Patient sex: F
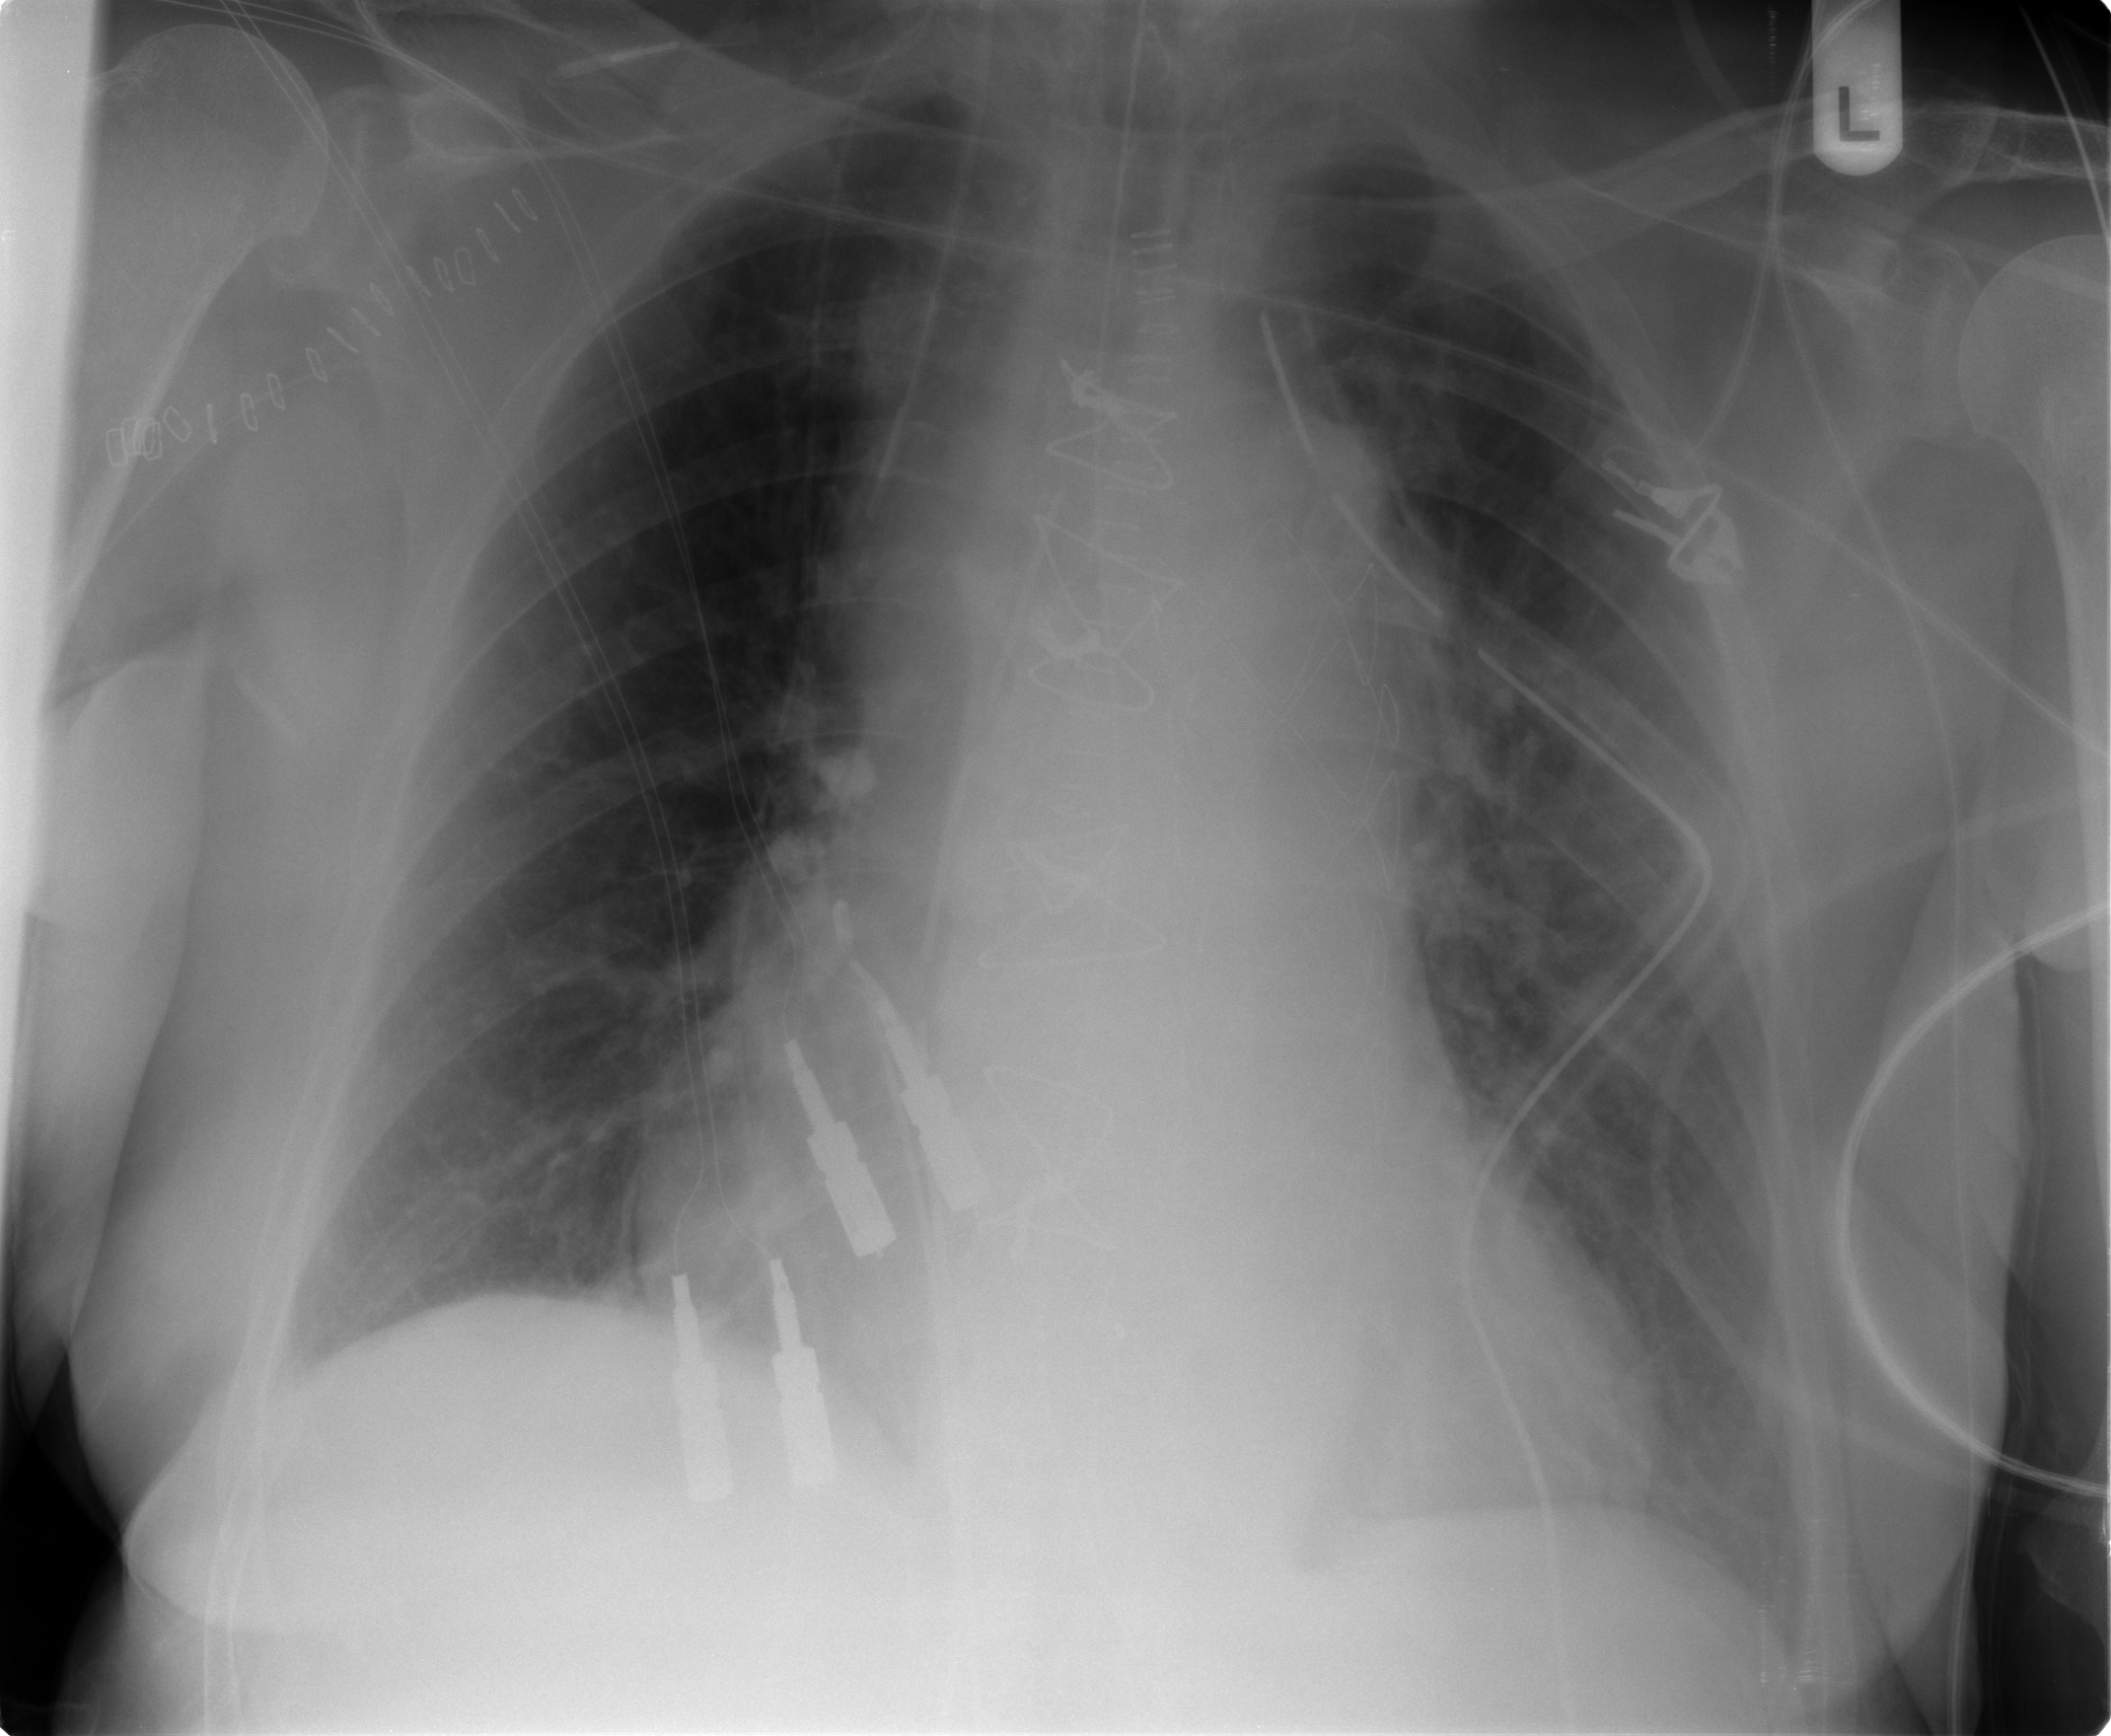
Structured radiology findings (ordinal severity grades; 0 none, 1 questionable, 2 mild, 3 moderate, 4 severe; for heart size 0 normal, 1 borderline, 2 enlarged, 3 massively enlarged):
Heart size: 1
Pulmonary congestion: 0
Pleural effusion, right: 0
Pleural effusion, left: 1
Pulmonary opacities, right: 0
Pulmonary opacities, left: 1
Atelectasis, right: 0
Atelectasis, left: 1